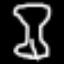
Label: hourglass